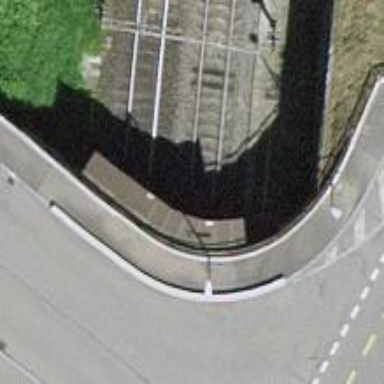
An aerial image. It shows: Railway track with contact line for electrification.